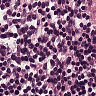
Metastatic tissue present: no